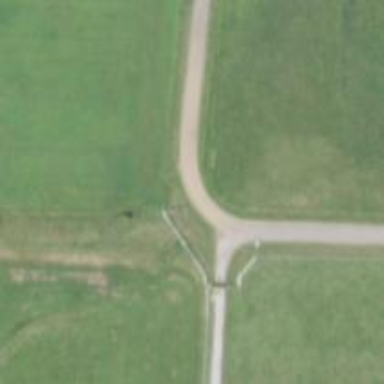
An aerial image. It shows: Unclassified road.